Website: crate-barrel
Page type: billing-address
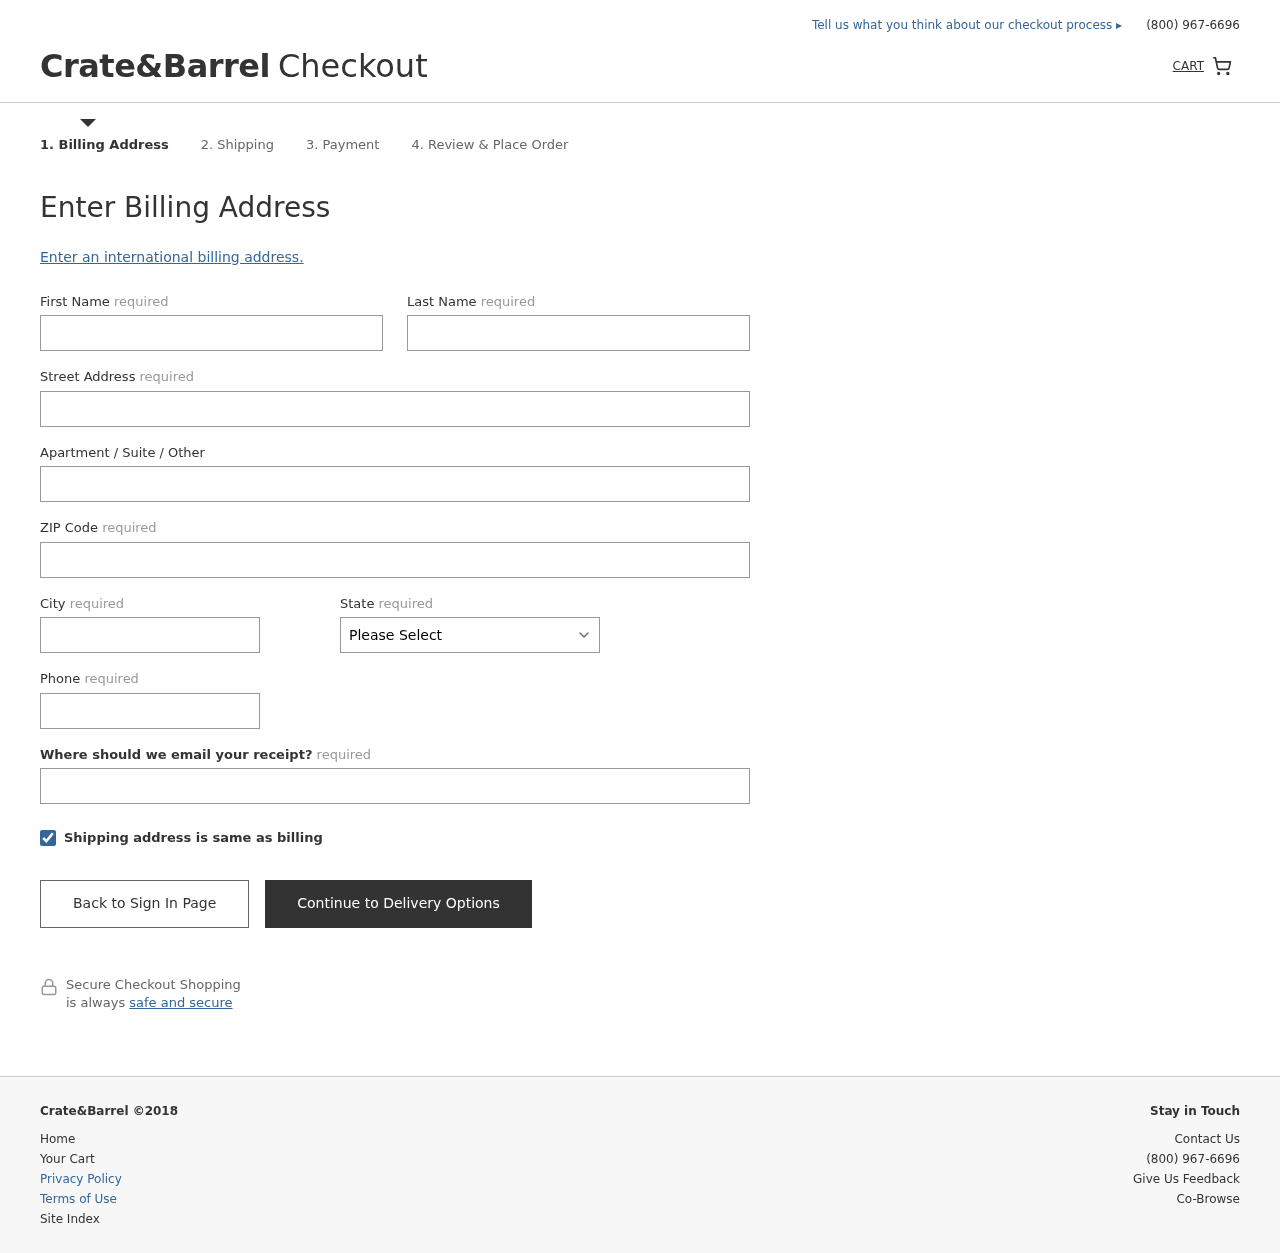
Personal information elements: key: PII_STATE
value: Wyoming
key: PII_FIRSTNAME
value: Monique
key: PII_LASTNAME
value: Baker
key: PII_STREET
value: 56482 Michael Extension
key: PII_STREET2
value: Apt. 197
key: PII_POSTCODE
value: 18788
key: PII_CITY
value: Darinview
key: PII_PHONE
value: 2193453129
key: PII_EMAIL
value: monique_baker@gmail.com